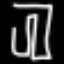
Label: pants